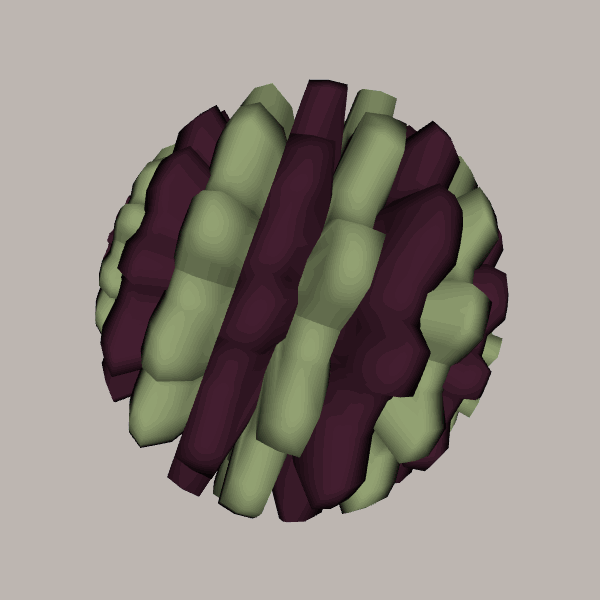
Background: light